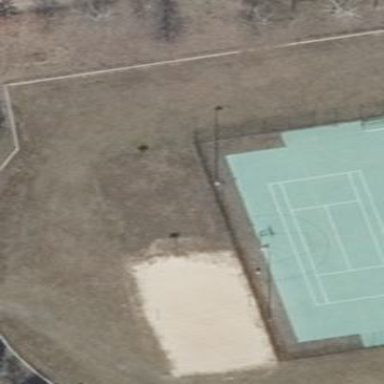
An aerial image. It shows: Gravel basketball pitch for leisure.